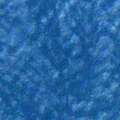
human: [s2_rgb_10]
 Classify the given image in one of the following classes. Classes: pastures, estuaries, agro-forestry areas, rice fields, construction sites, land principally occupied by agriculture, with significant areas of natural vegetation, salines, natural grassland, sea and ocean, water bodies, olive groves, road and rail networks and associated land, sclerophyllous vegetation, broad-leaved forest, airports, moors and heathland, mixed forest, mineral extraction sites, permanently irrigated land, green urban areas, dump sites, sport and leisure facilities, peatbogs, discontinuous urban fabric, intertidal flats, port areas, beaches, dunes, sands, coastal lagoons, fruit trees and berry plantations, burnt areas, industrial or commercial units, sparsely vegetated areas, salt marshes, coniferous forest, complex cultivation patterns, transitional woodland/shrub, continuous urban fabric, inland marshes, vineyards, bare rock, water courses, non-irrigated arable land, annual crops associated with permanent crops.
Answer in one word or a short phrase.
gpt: sea and ocean